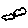
Label: cloud